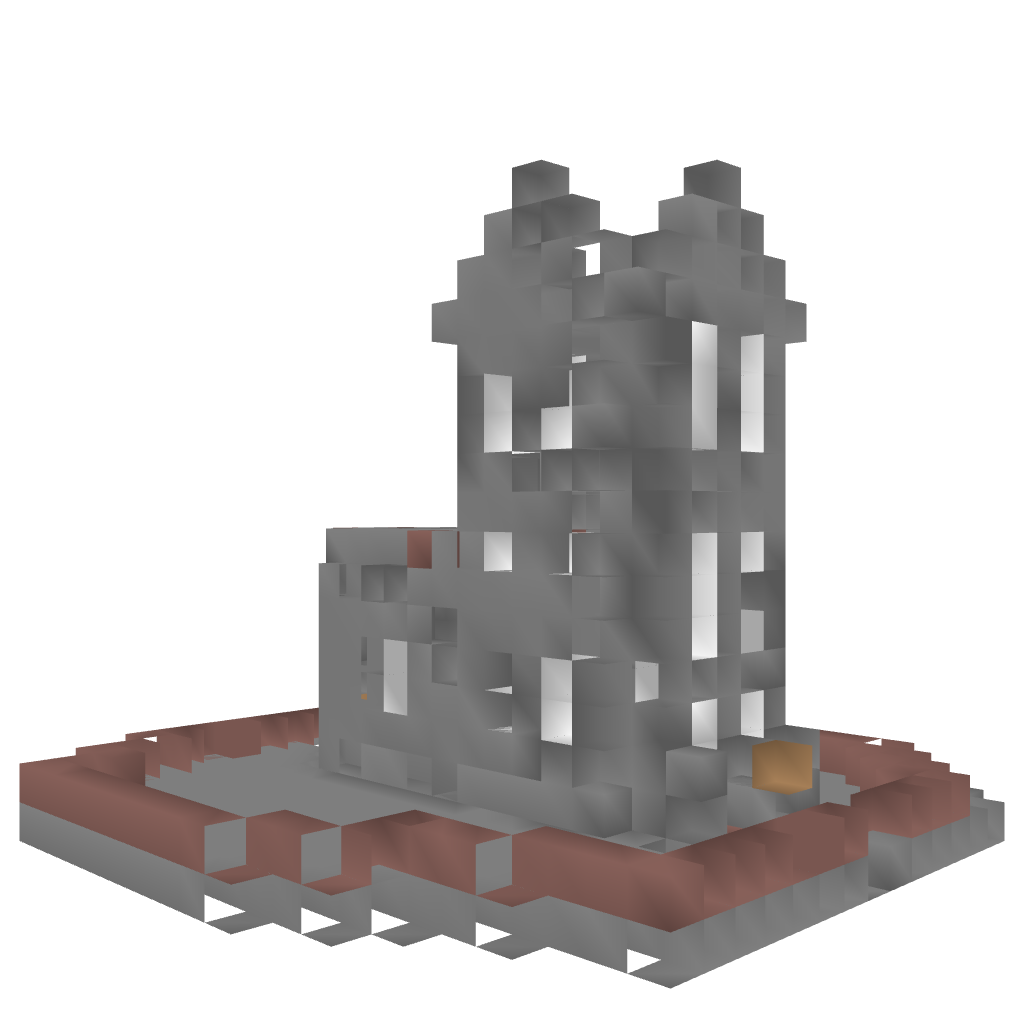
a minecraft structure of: Small chapel high quality